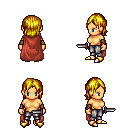
a pixel art fantasy rpg character, female body template, human, tanned skin, maroon cape, metal pants, blonde long bangs hairstyle, leather bracers, gold boots, dagger, four views (front, back, left, right), 2x2 character sprite sheet, small pixel art, hard edges, no anti-aliasing